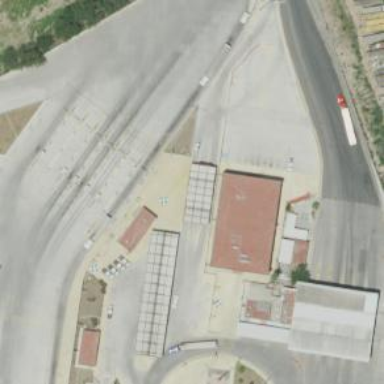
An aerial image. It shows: Border control barrier.